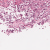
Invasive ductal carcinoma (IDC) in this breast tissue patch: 1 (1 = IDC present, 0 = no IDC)